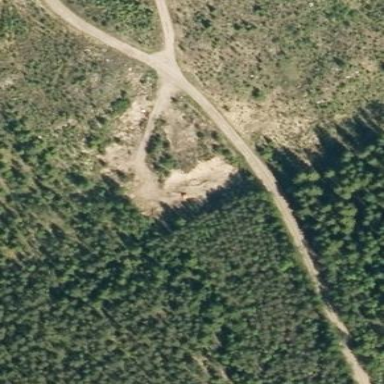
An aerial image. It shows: Quarry area.